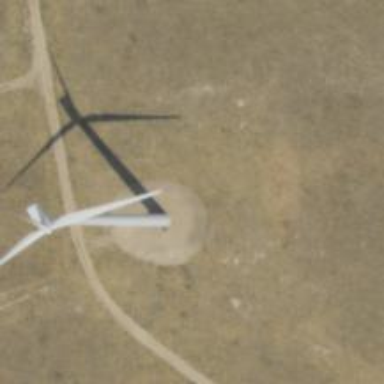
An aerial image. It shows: Wind power generator employing wind turbines.